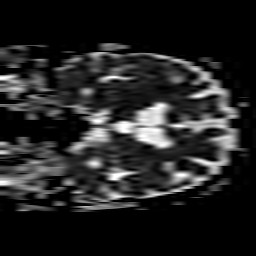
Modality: ADC
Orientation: coronal
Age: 77
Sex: male
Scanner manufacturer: philips
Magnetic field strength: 3 T
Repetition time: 4.632 s
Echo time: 0.06069 s